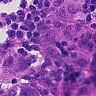
Metastatic tissue present: yes